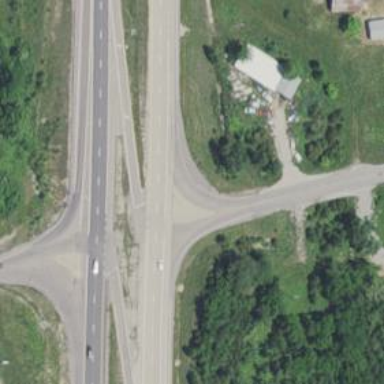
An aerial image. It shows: Trunk link highway.